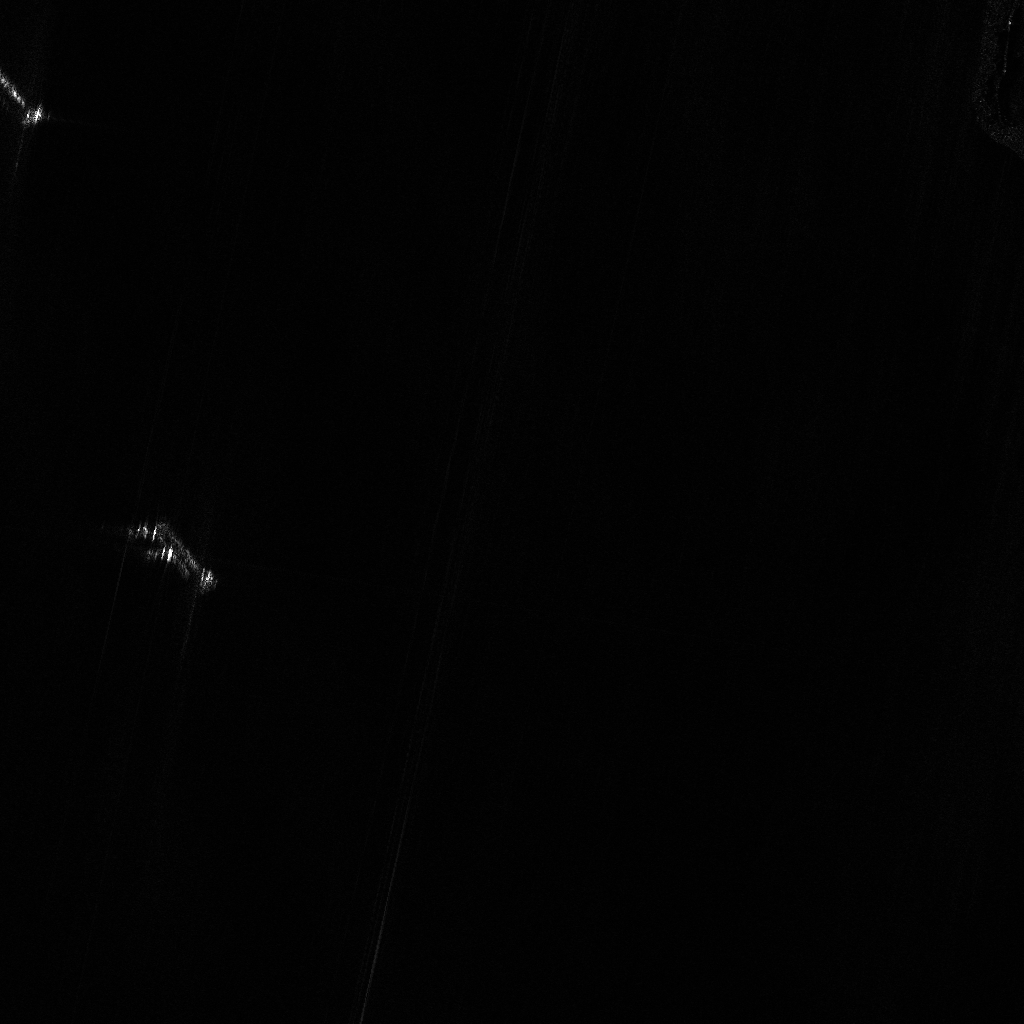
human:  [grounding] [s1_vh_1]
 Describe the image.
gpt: In the satellite image, there is  <ref>1 large container </ref> <box>[[0, 8, 5, 11, 51]]</box> located at top left,  <ref>1 large container </ref> <box>[[11, 52, 23, 56, 49]]</box> located at left.